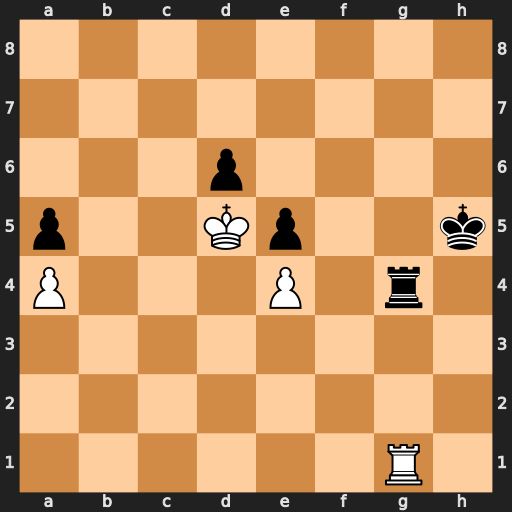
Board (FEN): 8/8/3p4/p2Kp2k/P3P1r1/8/8/6R1
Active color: w
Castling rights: -
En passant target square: -
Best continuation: Rxg4 Kxg4 Kxd6 Kf4 Kd5 Kf3 Kxe5